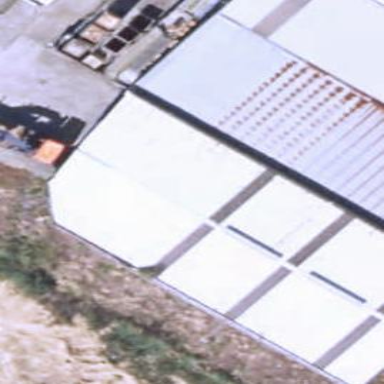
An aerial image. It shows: Industrial building.